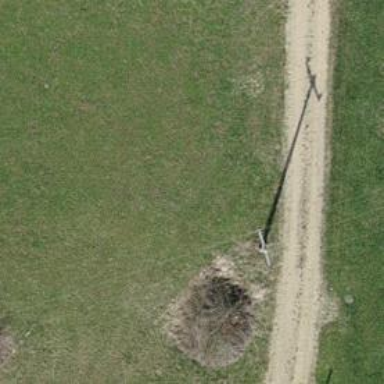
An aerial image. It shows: Minor power line.